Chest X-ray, PA view. Patient: 42 years old, sex M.
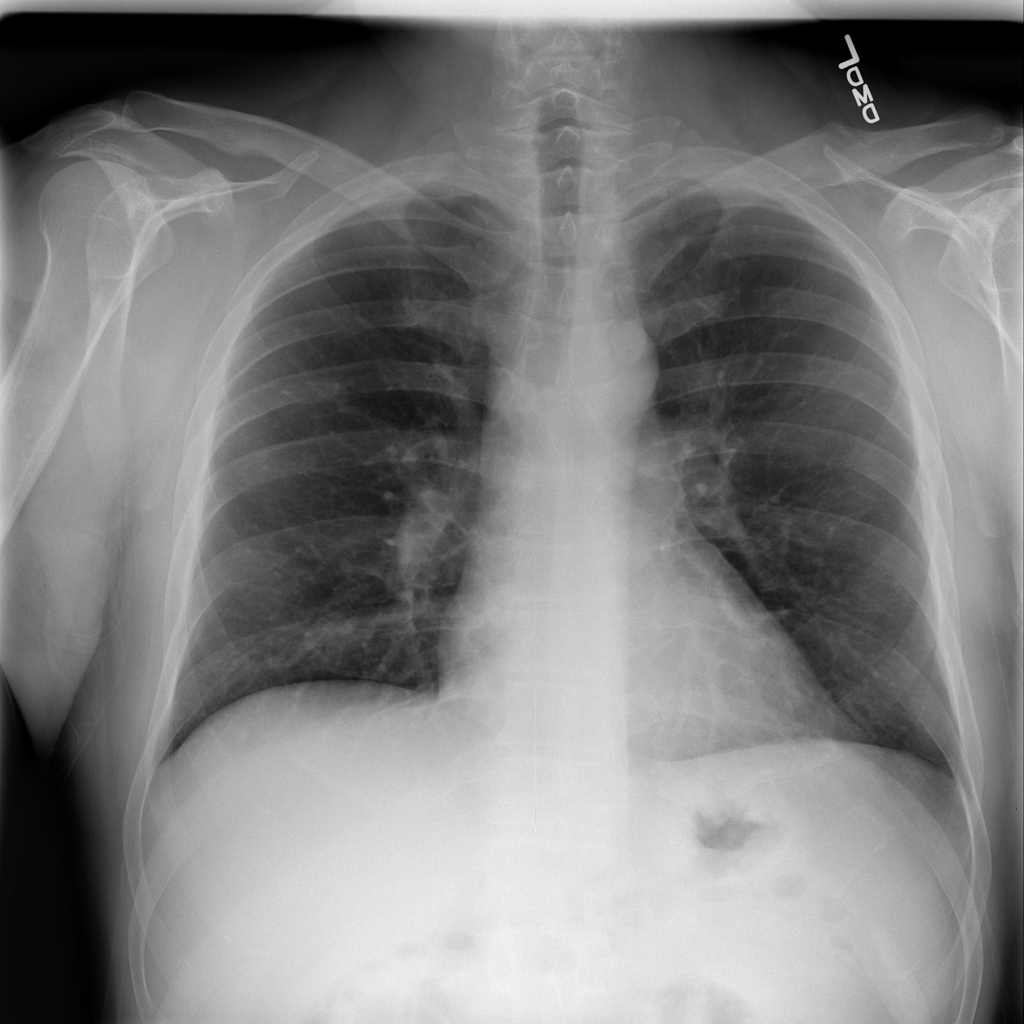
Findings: No Finding